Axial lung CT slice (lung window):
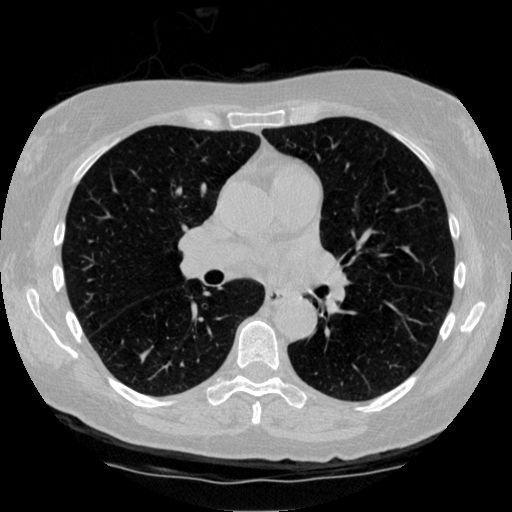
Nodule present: no